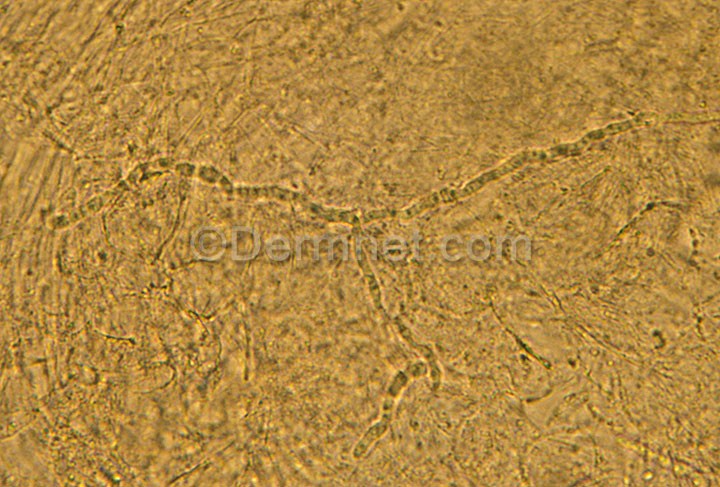
Disease: Tinea Ringworm Candidiasis and other Fungal Infections